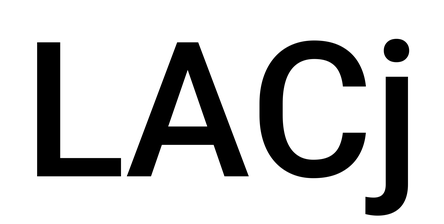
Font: Roboto_Medium